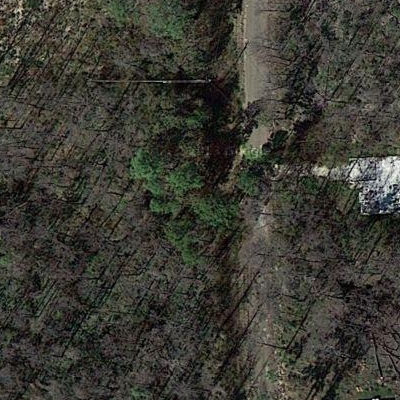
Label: Forest